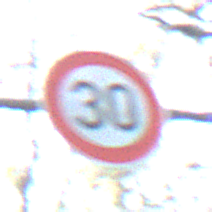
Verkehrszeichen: Geschwindigkeit30
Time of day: SunriseSunset
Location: Outdoor (Nature)
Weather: Clear
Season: Winter
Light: Natural